Question:
This is the structure, and i want to import javascript and css in fancybox folder.
So i added a code like this,
'''
<link rel="stylesheet" type="text/css" media="all" href="/app/assets/fancybox/jquery.fancybox.css">
<script type="text/javascript" src="/app/assets/fancybox/jquery.fancybox.js?v=2.0.6"></script>
'''
and it throws these errors,
'''
Failed to load resource: the server responded with a status of 404 (Not Found) http://localhost:3000/app/assets/fancybox/jquery.fancybox.css
Failed to load resource: the server responded with a status of 404 (Not Found) http://localhost:3000/app/assets/fancybox/jquery.fancybox.js?v=2.0.6
'''
Do i have to use, rails code?
like somekind of this?
'''
<%= javascript_include_tag "application" %>
'''
I'm not used to rails code, so i used original html codes. I think that is the problem, but i'm not sure how to add the path in here.
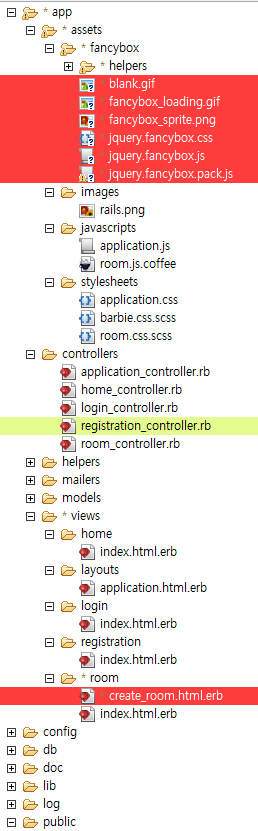
Answer: Yes, the issue is at the use of HTML, as your assets are inside the assets directory, you need to serve them using the rails asset pipeline. If you want to serve them directly without going through the asset pipeline (not really recommended, but you could do it) you would have to put them at the public directory of your app instead.
At your 'application.css' you should include the references to the CSS files (once you open it you will see examples of that) and you should do the same for your 'application.js' file.